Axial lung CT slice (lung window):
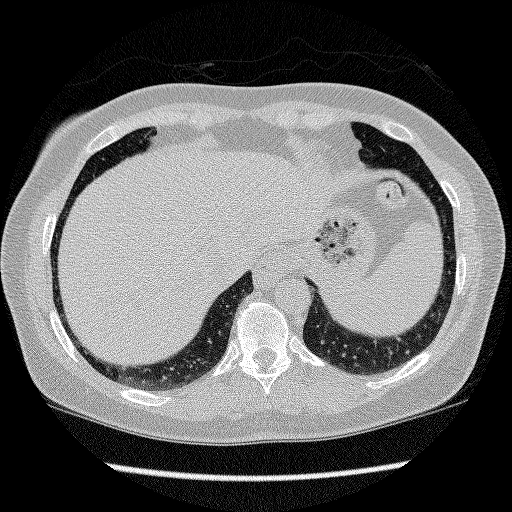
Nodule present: no